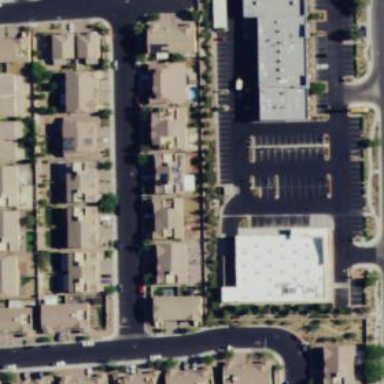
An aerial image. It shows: Retail area.